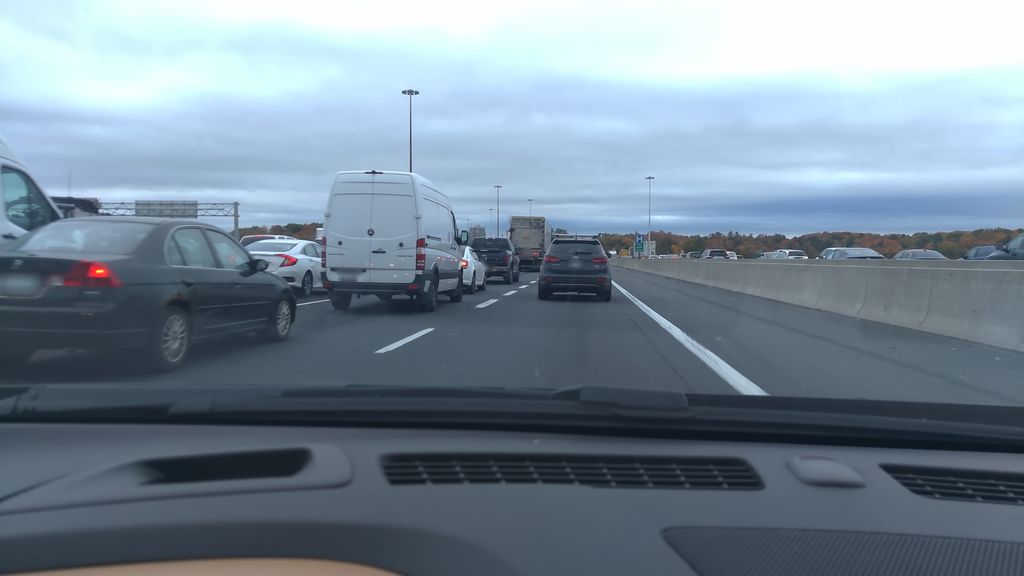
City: toronto